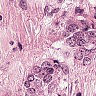
Metastatic tissue present: yes